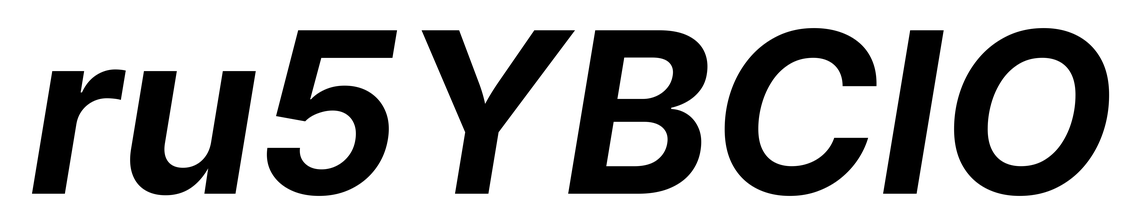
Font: Inter-Italic_Bold_Italic